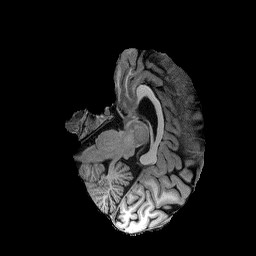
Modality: T1w
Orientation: axial